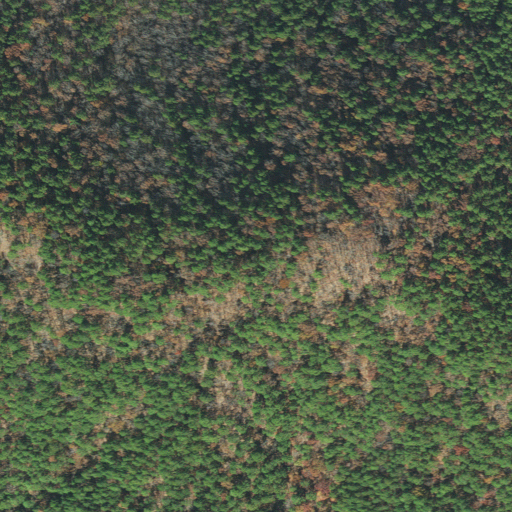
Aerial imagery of mountain in Arkansas named Rainy Mountain containing evergreen forest, mixed forest, and deciduous forest